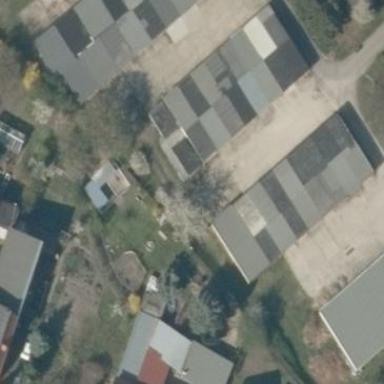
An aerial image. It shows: Group of garages.